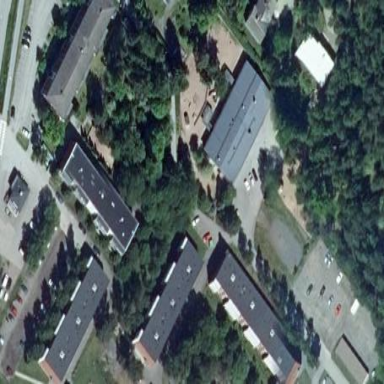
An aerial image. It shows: Kindergarten.